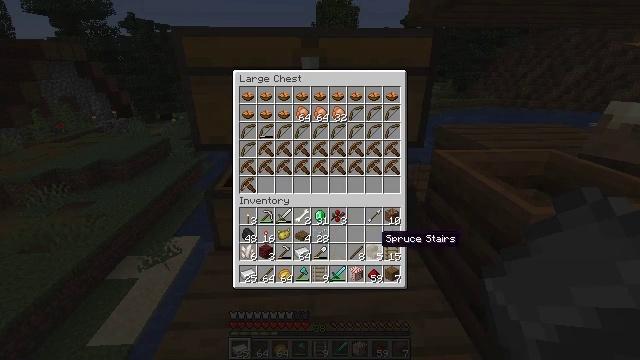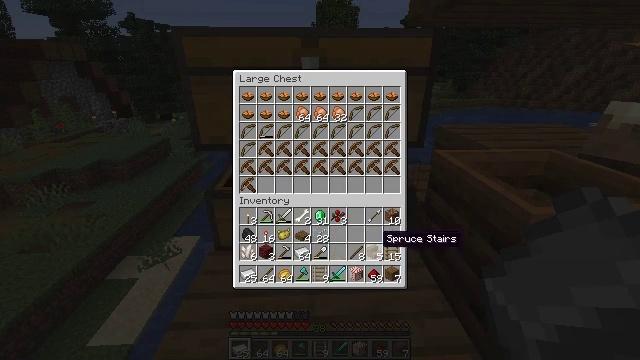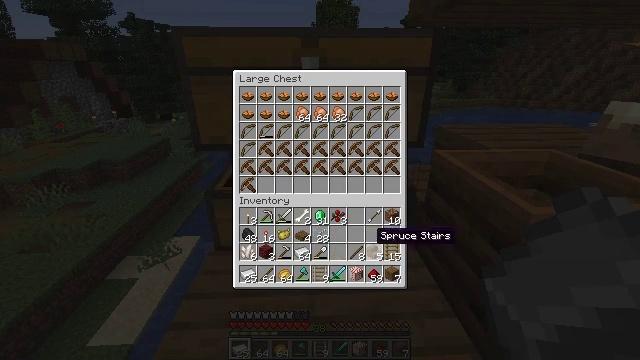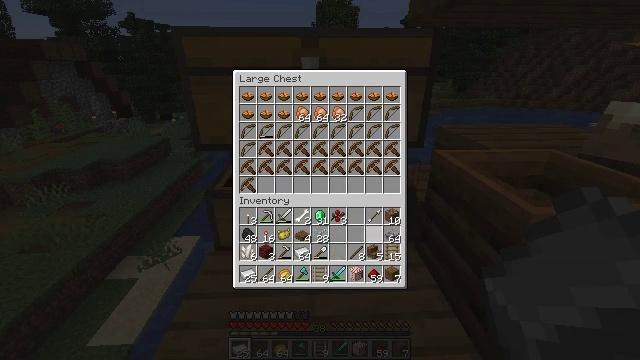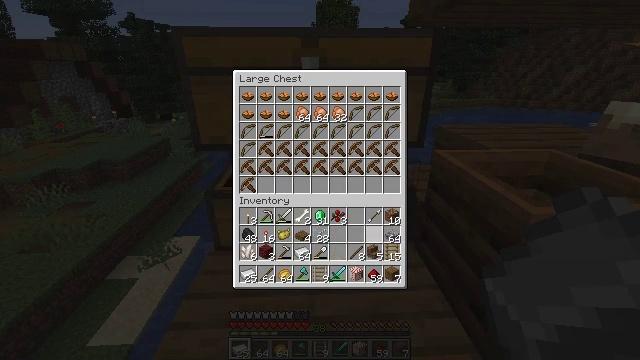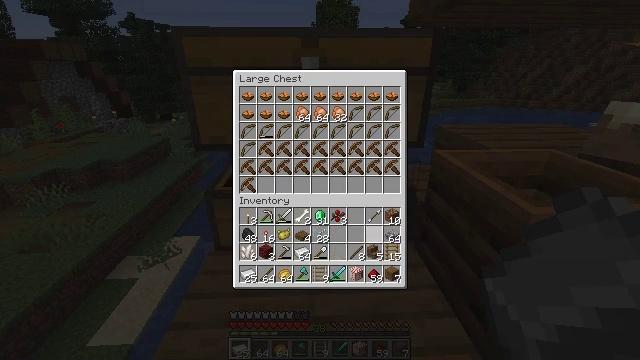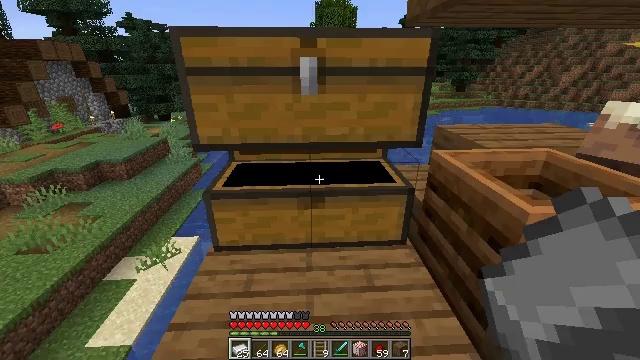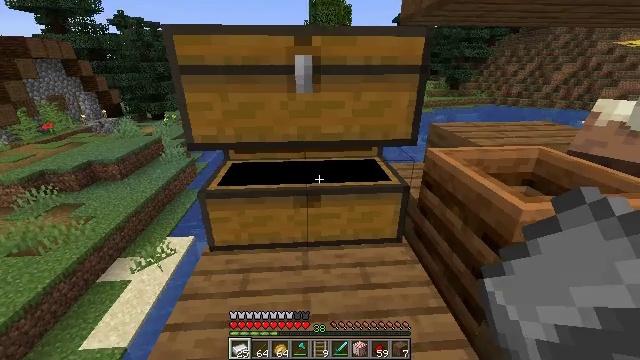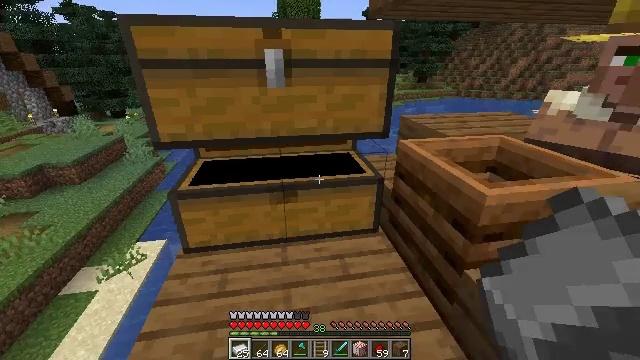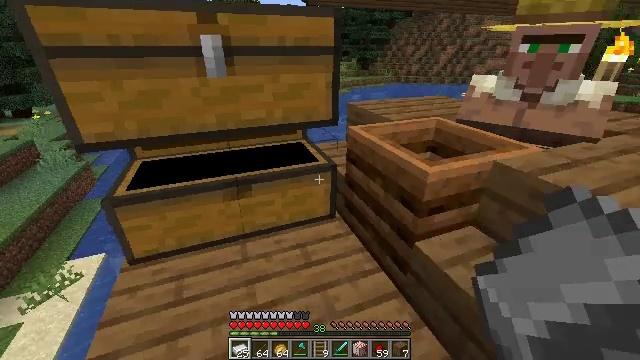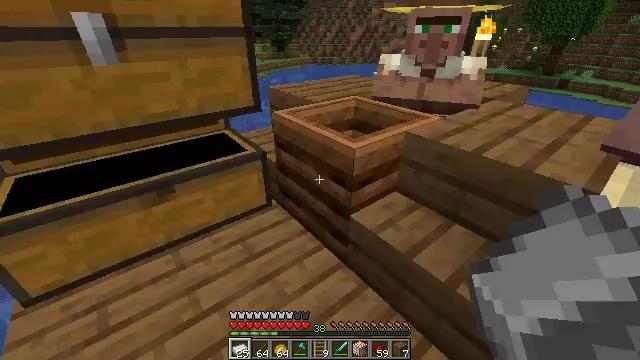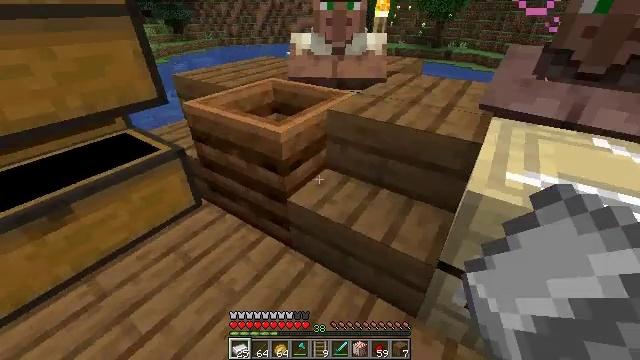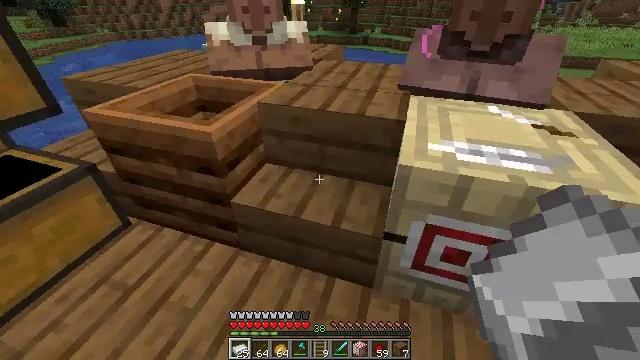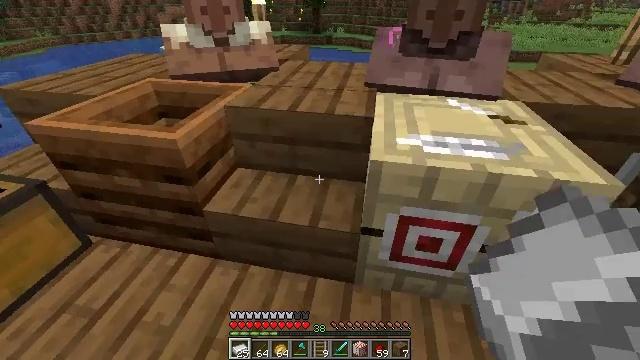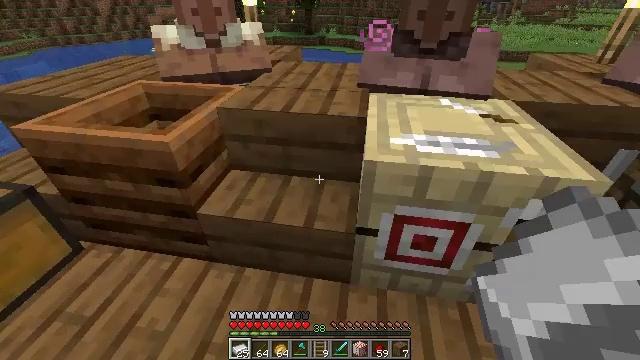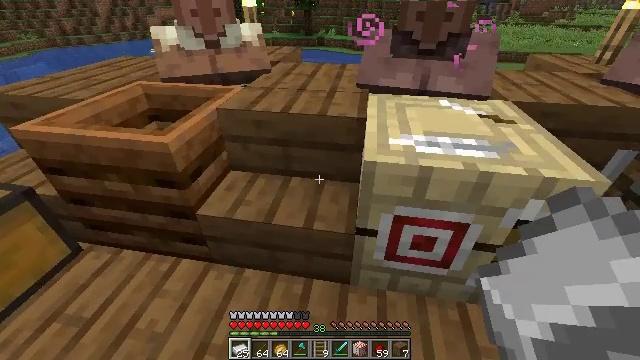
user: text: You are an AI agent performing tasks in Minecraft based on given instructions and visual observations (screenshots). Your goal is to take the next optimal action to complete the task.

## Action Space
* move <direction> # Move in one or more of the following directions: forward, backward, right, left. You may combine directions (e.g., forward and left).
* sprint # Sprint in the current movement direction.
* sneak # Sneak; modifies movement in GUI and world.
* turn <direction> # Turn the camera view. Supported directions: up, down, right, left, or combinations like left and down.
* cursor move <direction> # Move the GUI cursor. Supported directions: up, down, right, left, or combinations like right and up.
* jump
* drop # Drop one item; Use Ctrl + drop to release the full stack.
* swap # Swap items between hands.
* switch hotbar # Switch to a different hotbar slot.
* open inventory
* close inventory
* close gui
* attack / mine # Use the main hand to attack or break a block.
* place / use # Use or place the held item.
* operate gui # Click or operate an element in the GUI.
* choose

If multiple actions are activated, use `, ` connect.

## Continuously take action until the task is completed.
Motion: motion action
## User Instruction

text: Reclaim the spruce stairs for reuse.
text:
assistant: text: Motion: no_op
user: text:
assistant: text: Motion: no_op
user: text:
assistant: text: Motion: no_op
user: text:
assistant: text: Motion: no_op
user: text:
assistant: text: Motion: no_op
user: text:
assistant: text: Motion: no_op
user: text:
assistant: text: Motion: turn right, close gui
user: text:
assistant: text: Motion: turn right and down
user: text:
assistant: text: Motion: turn right and down
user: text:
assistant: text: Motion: turn right and down
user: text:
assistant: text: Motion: turn right and down
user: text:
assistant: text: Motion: turn right and down
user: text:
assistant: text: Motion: turn right
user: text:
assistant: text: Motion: turn right
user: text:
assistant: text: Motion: no_op
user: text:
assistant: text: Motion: no_op
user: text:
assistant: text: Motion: no_op
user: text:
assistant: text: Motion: no_op
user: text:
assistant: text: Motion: no_op
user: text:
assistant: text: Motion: no_op
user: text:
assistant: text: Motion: move forward
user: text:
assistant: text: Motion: move forward, turn right
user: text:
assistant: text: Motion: turn right and down
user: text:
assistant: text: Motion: turn right and down
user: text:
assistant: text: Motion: no_op
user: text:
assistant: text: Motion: no_op
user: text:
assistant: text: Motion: no_op
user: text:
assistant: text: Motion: no_op
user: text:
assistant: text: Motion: no_op
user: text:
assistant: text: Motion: turn left